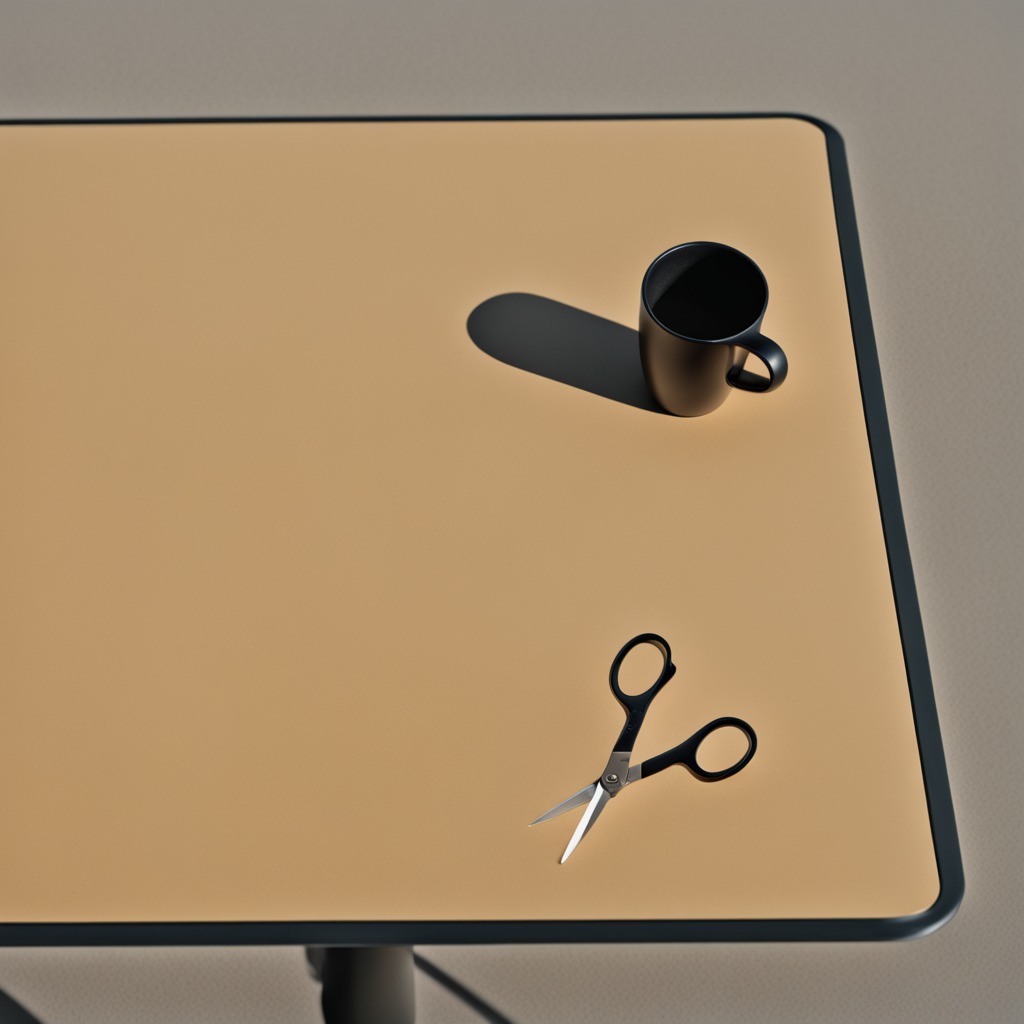
A scissor is lying on a table.